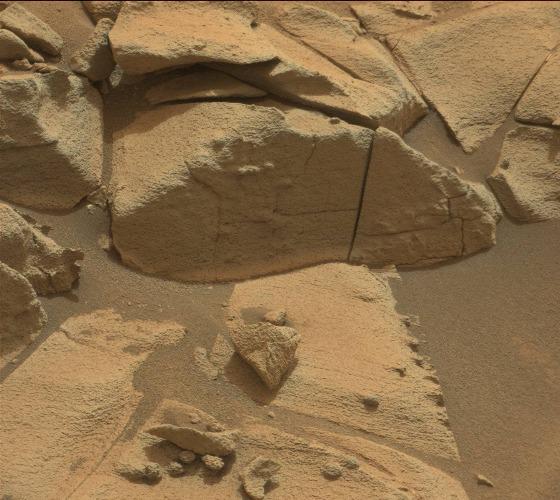
Terrain classes present: Bedrock, Gravel / Sand / Soil, Rock, Shadow